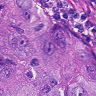
Metastatic tissue present: yes